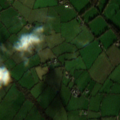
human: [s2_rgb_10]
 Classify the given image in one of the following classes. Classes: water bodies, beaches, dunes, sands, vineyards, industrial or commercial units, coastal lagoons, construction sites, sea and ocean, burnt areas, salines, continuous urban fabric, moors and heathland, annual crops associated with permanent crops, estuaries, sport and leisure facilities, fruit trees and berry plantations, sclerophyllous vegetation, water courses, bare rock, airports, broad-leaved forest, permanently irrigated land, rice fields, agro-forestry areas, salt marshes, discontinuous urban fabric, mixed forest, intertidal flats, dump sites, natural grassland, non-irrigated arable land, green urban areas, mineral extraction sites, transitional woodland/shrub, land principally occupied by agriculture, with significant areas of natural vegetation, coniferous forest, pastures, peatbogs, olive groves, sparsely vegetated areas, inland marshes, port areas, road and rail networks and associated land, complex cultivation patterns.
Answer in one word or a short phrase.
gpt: pastures